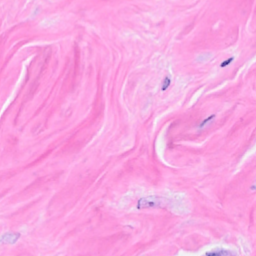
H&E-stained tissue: Breast